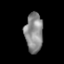
Tissue: lung
Cell type: Others
Senescence score: 0.222
Nuclear area (px): 695
Mean DAPI intensity: 137.253